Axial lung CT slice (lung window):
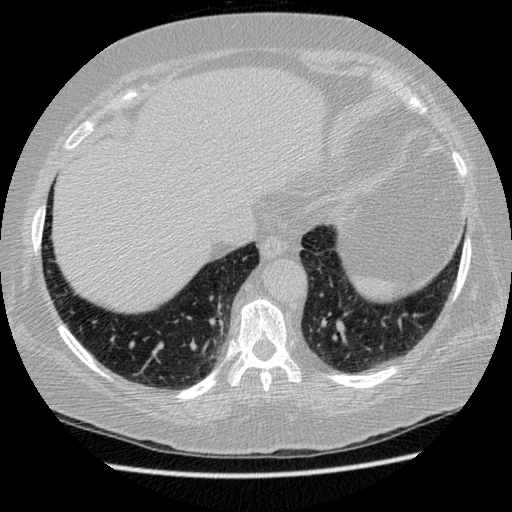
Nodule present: no